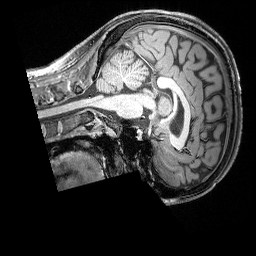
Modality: T1w
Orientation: sagittal
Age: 24
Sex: female
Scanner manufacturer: siemens
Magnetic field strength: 3 T
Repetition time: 2.3 s
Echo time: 0.00324 s